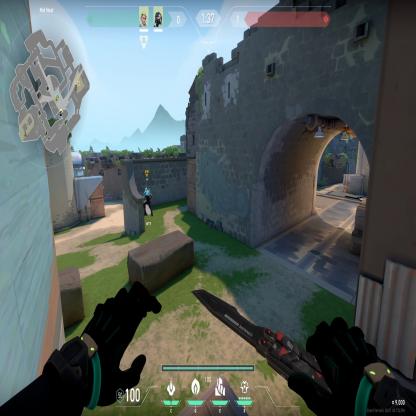
Label: teammate